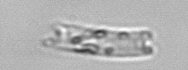
Label: Eucampia